Field crop: tomato
Growth stage: 1
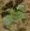
Species: solanum